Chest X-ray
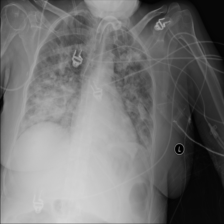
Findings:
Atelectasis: negative
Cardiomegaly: negative
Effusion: negative
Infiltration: negative
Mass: negative
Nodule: negative
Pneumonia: negative
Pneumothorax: negative
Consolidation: negative
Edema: negative
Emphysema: negative
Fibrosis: negative
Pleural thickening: negative
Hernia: negative